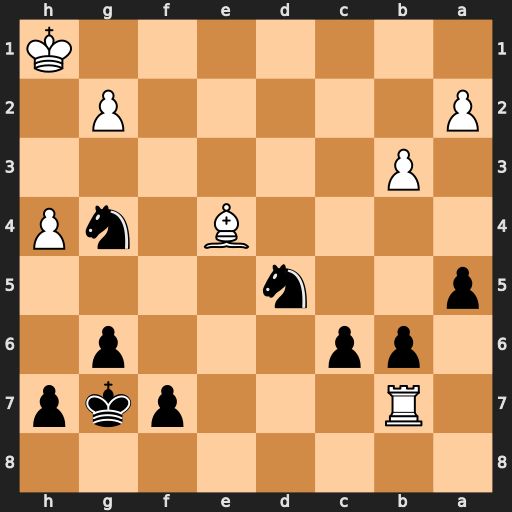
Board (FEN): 8/1R3pkp/1pp3p1/p2n4/4B1nP/1P6/P5P1/7K
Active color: b
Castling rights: -
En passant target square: -
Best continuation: Nf2+ Kh2 Nxe4